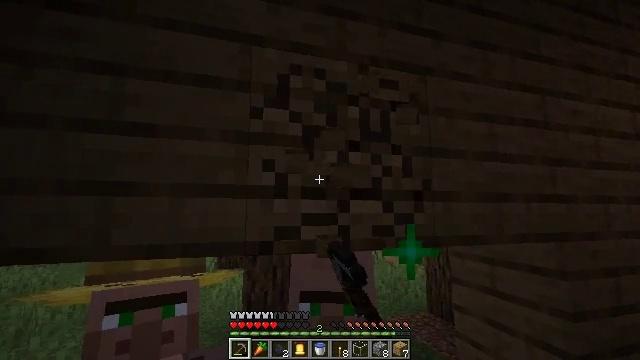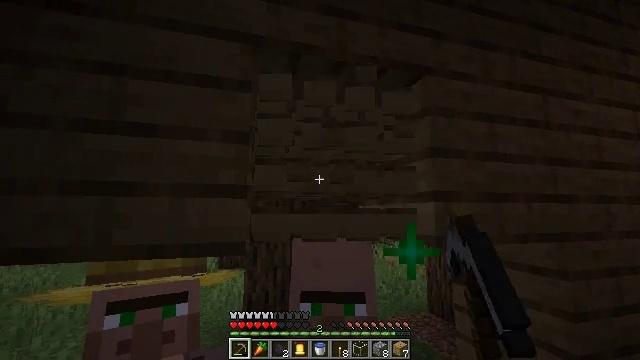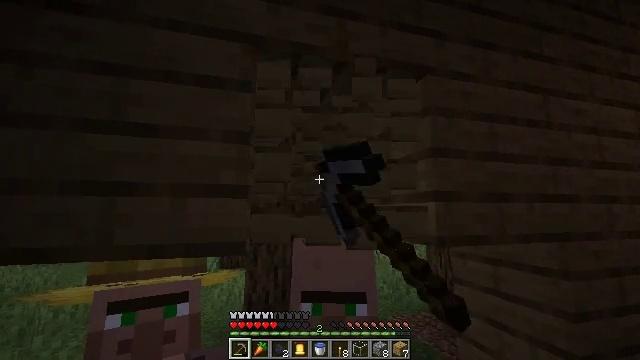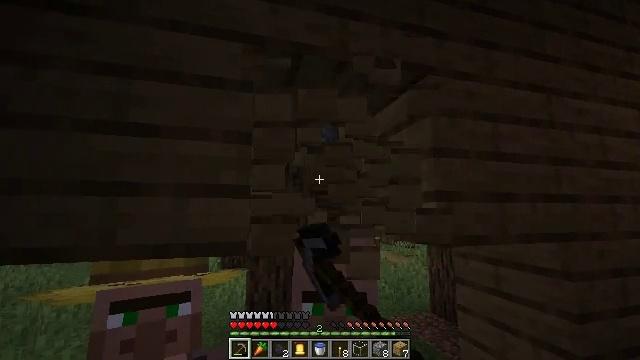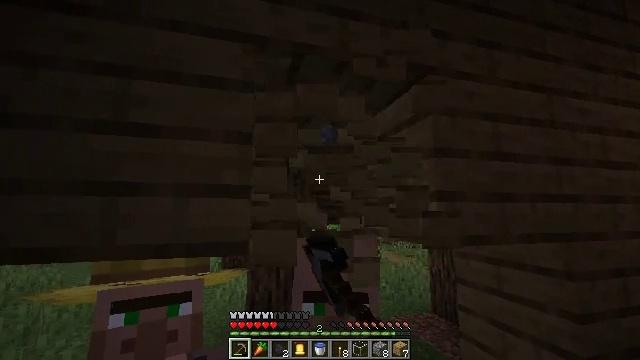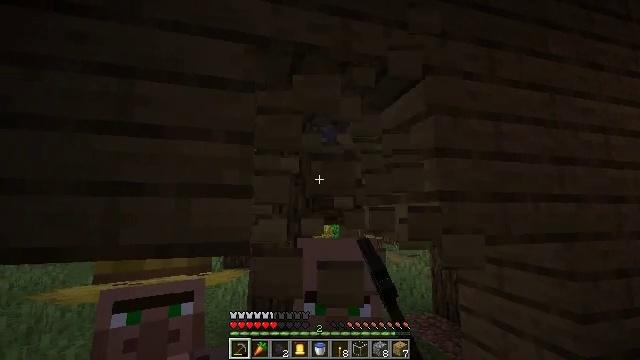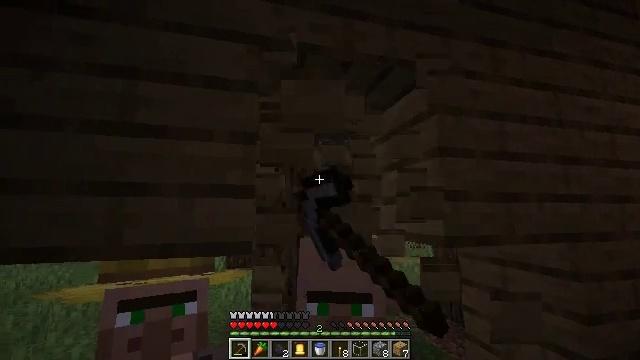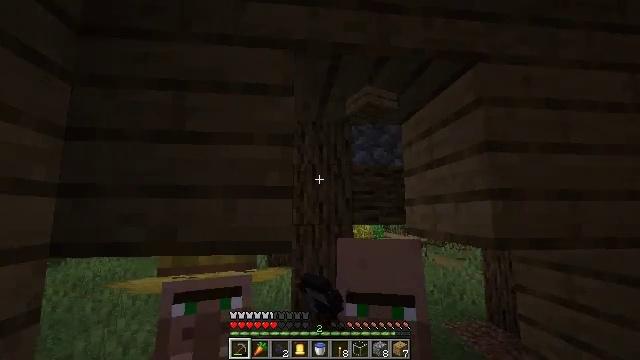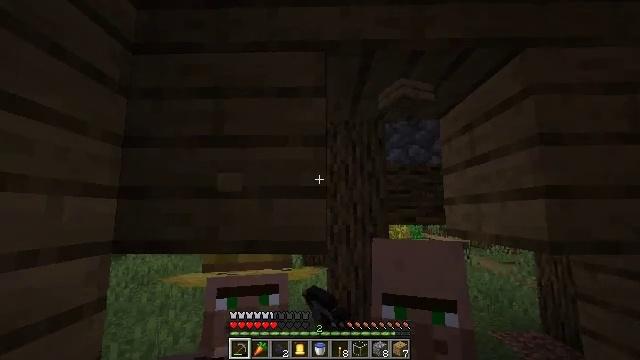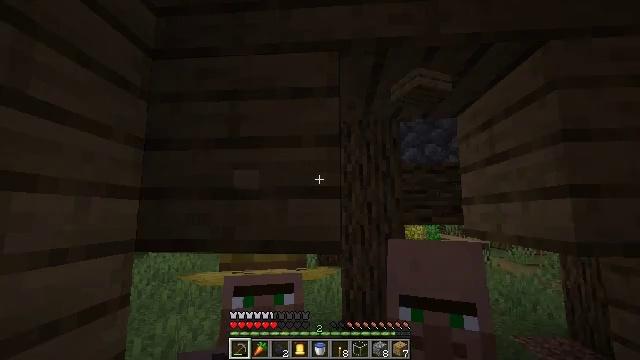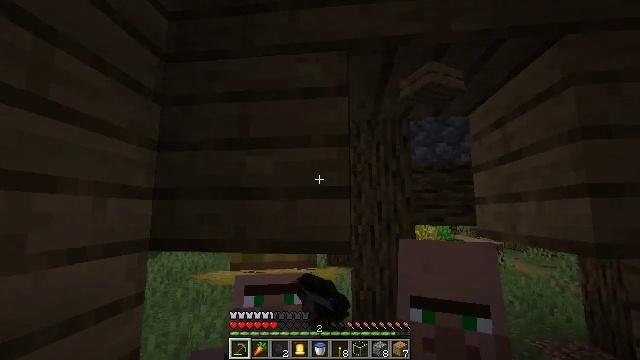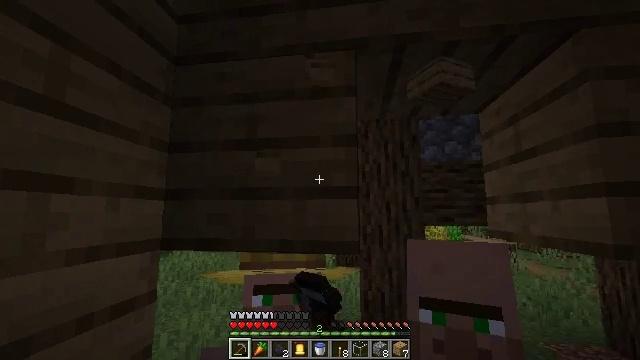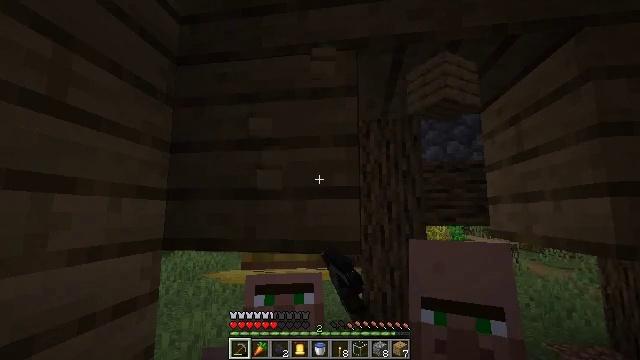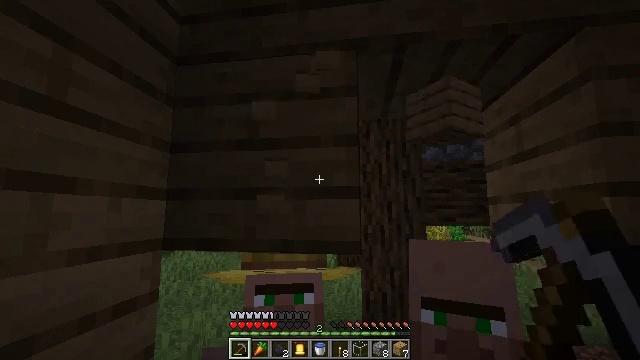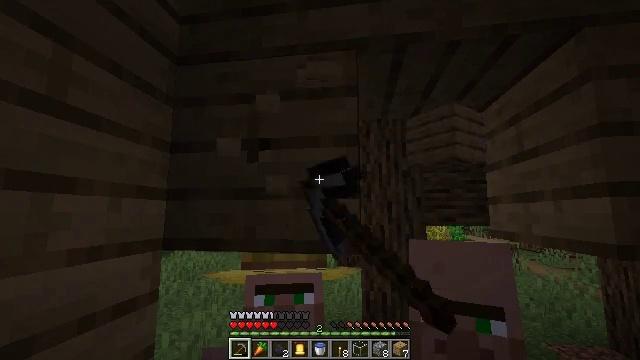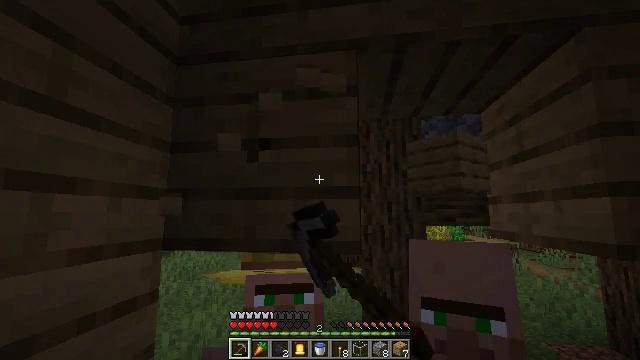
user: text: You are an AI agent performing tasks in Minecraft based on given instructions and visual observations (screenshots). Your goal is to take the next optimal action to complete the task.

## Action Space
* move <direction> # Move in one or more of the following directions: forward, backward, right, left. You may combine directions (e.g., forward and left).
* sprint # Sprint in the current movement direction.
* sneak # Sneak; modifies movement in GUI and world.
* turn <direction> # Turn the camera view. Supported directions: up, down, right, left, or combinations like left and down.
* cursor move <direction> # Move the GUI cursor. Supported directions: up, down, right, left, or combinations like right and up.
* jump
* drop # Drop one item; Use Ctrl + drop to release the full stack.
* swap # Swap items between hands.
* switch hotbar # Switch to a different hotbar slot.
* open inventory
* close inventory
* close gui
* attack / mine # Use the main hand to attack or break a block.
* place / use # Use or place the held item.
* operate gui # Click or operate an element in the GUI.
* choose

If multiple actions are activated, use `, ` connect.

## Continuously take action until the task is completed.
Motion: motion action
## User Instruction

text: Retrieve oak planks from the wooden block.
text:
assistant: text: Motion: attack / mine
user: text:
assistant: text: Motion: attack / mine
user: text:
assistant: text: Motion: attack / mine
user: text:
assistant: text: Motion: attack / mine
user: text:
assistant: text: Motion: attack / mine
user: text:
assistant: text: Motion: attack / mine
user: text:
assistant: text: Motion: turn left, attack / mine
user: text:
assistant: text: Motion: turn left, attack / mine
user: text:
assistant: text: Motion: turn left, attack / mine
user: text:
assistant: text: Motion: turn left, attack / mine
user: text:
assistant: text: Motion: turn left, attack / mine
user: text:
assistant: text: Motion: attack / mine
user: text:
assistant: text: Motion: attack / mine
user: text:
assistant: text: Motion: attack / mine
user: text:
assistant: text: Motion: attack / mine
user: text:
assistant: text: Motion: attack / mine
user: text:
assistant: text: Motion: attack / mine
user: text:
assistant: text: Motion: attack / mine
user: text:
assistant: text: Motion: attack / mine
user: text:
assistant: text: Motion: attack / mine
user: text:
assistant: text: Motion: attack / mine
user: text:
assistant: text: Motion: attack / mine
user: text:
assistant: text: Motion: attack / mine
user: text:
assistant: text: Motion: attack / mine
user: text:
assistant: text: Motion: attack / mine
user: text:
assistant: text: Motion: attack / mine
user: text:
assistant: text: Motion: attack / mine
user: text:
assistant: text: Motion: attack / mine
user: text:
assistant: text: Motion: attack / mine
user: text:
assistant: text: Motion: attack / mine